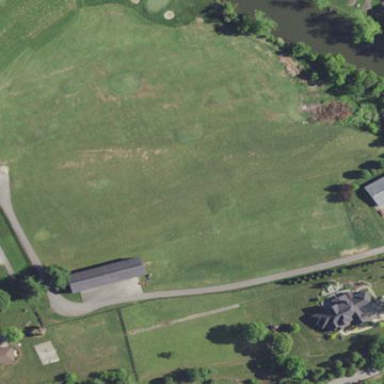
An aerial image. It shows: Driving range for golf on grass.